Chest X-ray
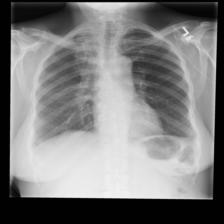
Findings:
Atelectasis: negative
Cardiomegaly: negative
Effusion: positive
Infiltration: negative
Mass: negative
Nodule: negative
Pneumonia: negative
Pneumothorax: negative
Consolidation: negative
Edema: negative
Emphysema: negative
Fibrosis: negative
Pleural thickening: negative
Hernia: negative